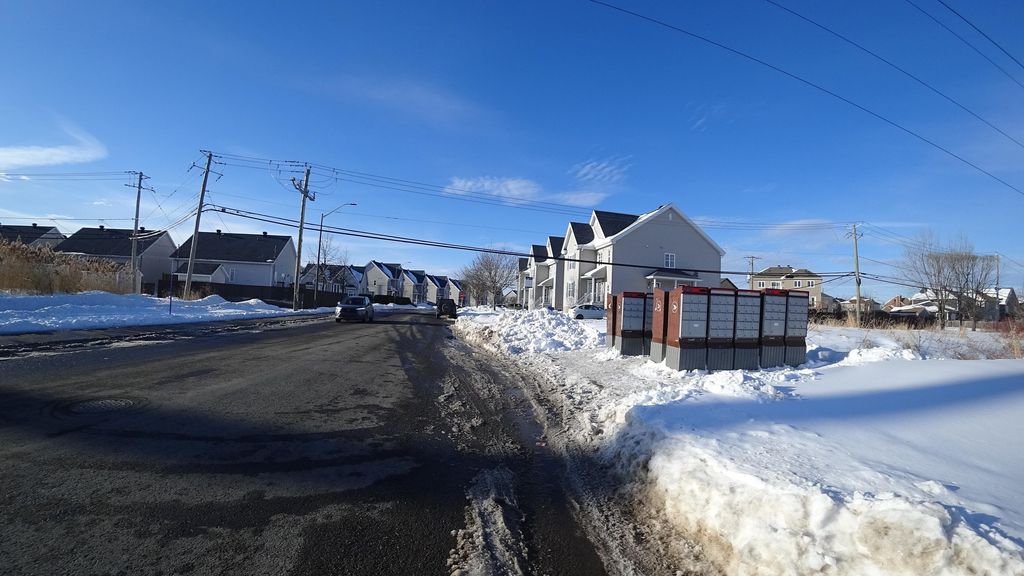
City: quebec_city